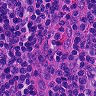
Metastatic tissue present: no